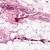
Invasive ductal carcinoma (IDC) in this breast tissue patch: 0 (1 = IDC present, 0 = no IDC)